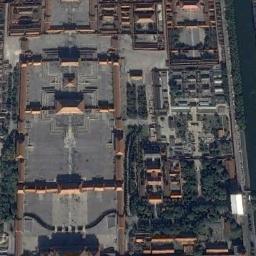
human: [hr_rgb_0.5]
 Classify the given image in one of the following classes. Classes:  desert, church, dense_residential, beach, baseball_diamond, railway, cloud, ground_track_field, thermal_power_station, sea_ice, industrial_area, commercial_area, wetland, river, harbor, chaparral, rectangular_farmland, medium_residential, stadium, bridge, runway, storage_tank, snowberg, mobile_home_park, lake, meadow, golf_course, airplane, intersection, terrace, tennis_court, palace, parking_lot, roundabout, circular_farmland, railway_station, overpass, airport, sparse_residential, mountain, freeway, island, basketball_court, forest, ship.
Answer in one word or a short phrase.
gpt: palace